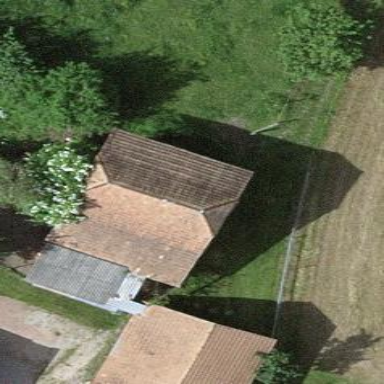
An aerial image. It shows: Rural barn.